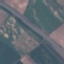
Land use / land cover: Highway